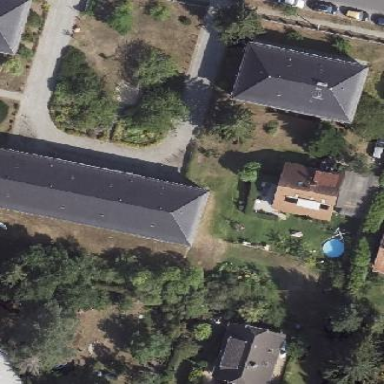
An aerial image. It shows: Apartment building with hipped roof.